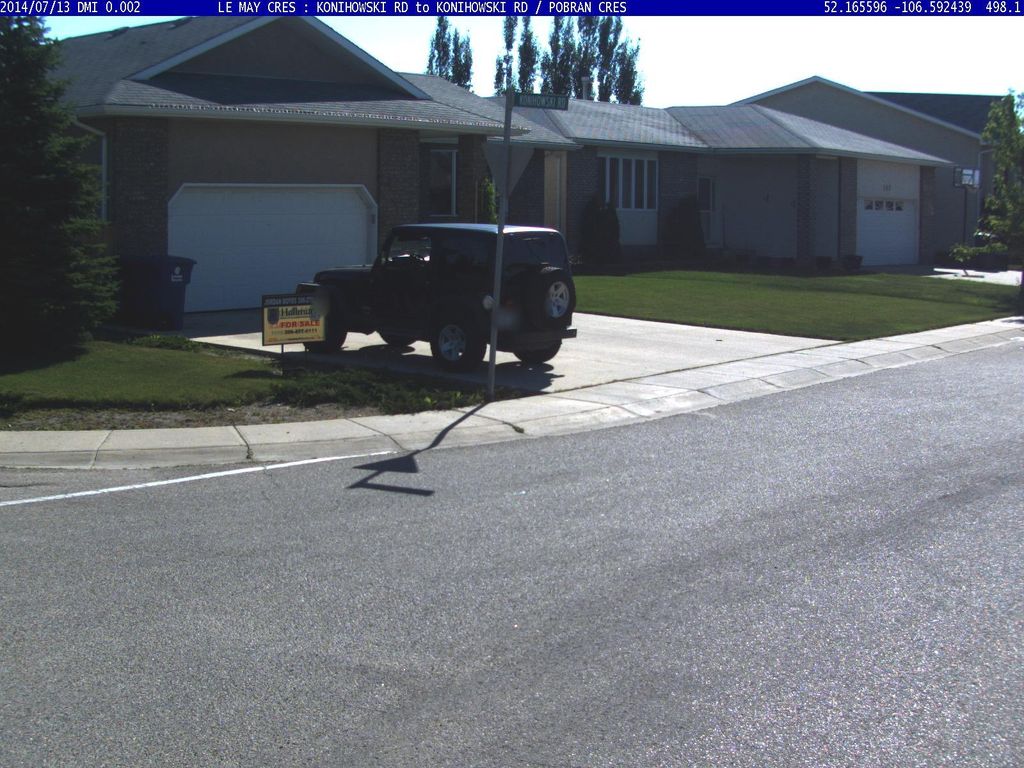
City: saskatoon